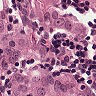
Metastatic tissue present: yes